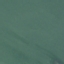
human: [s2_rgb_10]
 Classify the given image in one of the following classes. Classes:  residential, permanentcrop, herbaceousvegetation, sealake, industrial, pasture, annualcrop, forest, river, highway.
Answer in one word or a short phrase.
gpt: SeaLake